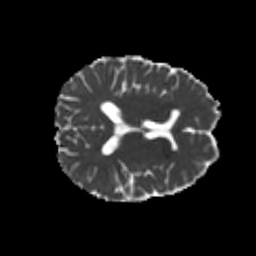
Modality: MD
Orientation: axial
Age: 21
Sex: female
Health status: healthy
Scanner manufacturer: philips
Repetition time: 7.39 s
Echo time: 0.08599 s